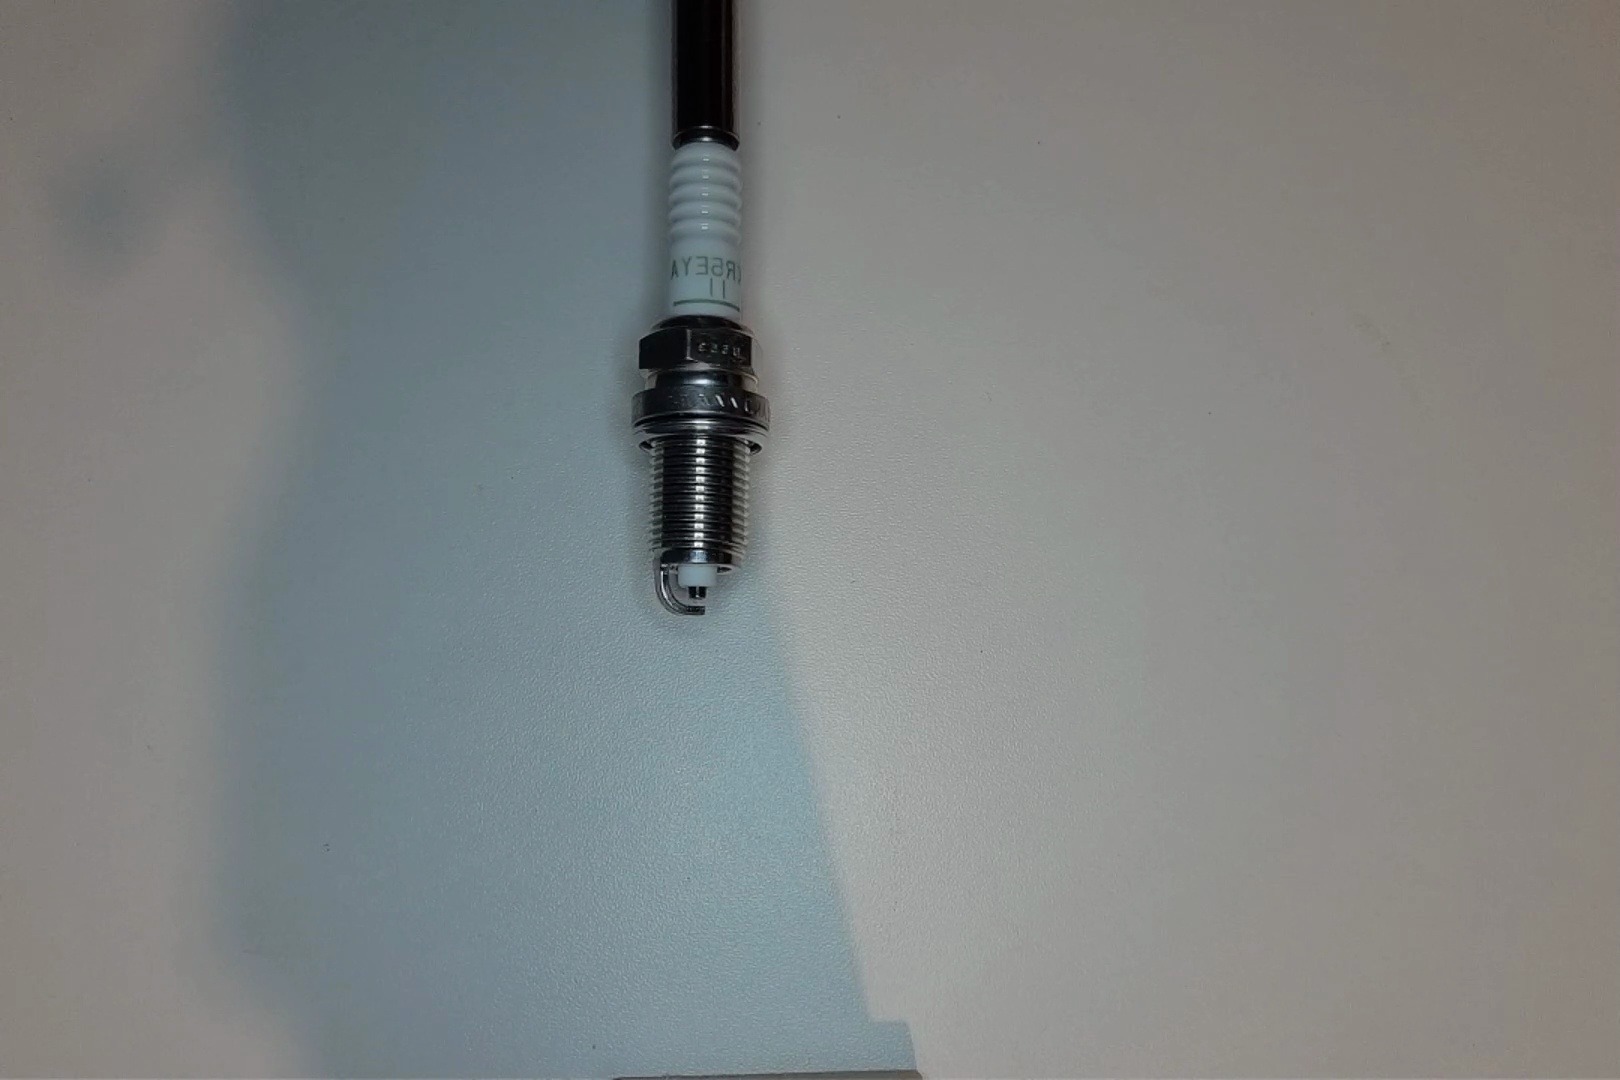
Label: no anomaly